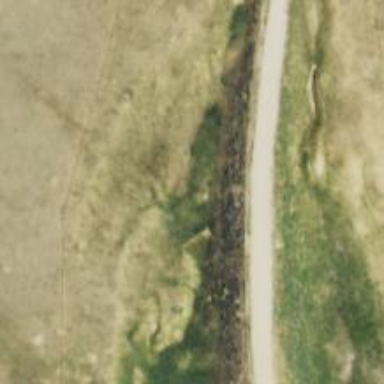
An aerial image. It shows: Unclassified road.